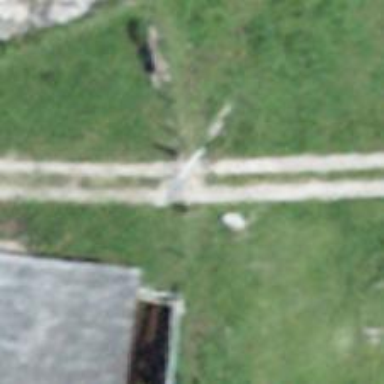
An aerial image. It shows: Gate.